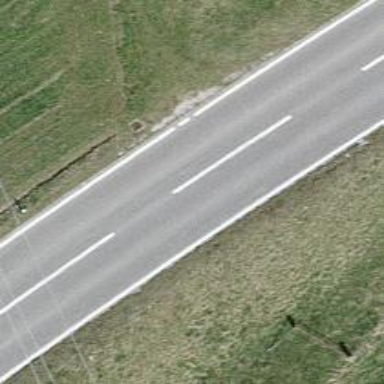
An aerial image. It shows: Secondary road.